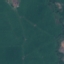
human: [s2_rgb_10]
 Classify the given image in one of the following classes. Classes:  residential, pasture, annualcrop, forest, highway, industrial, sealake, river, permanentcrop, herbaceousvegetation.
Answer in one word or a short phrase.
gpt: Pasture